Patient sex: F
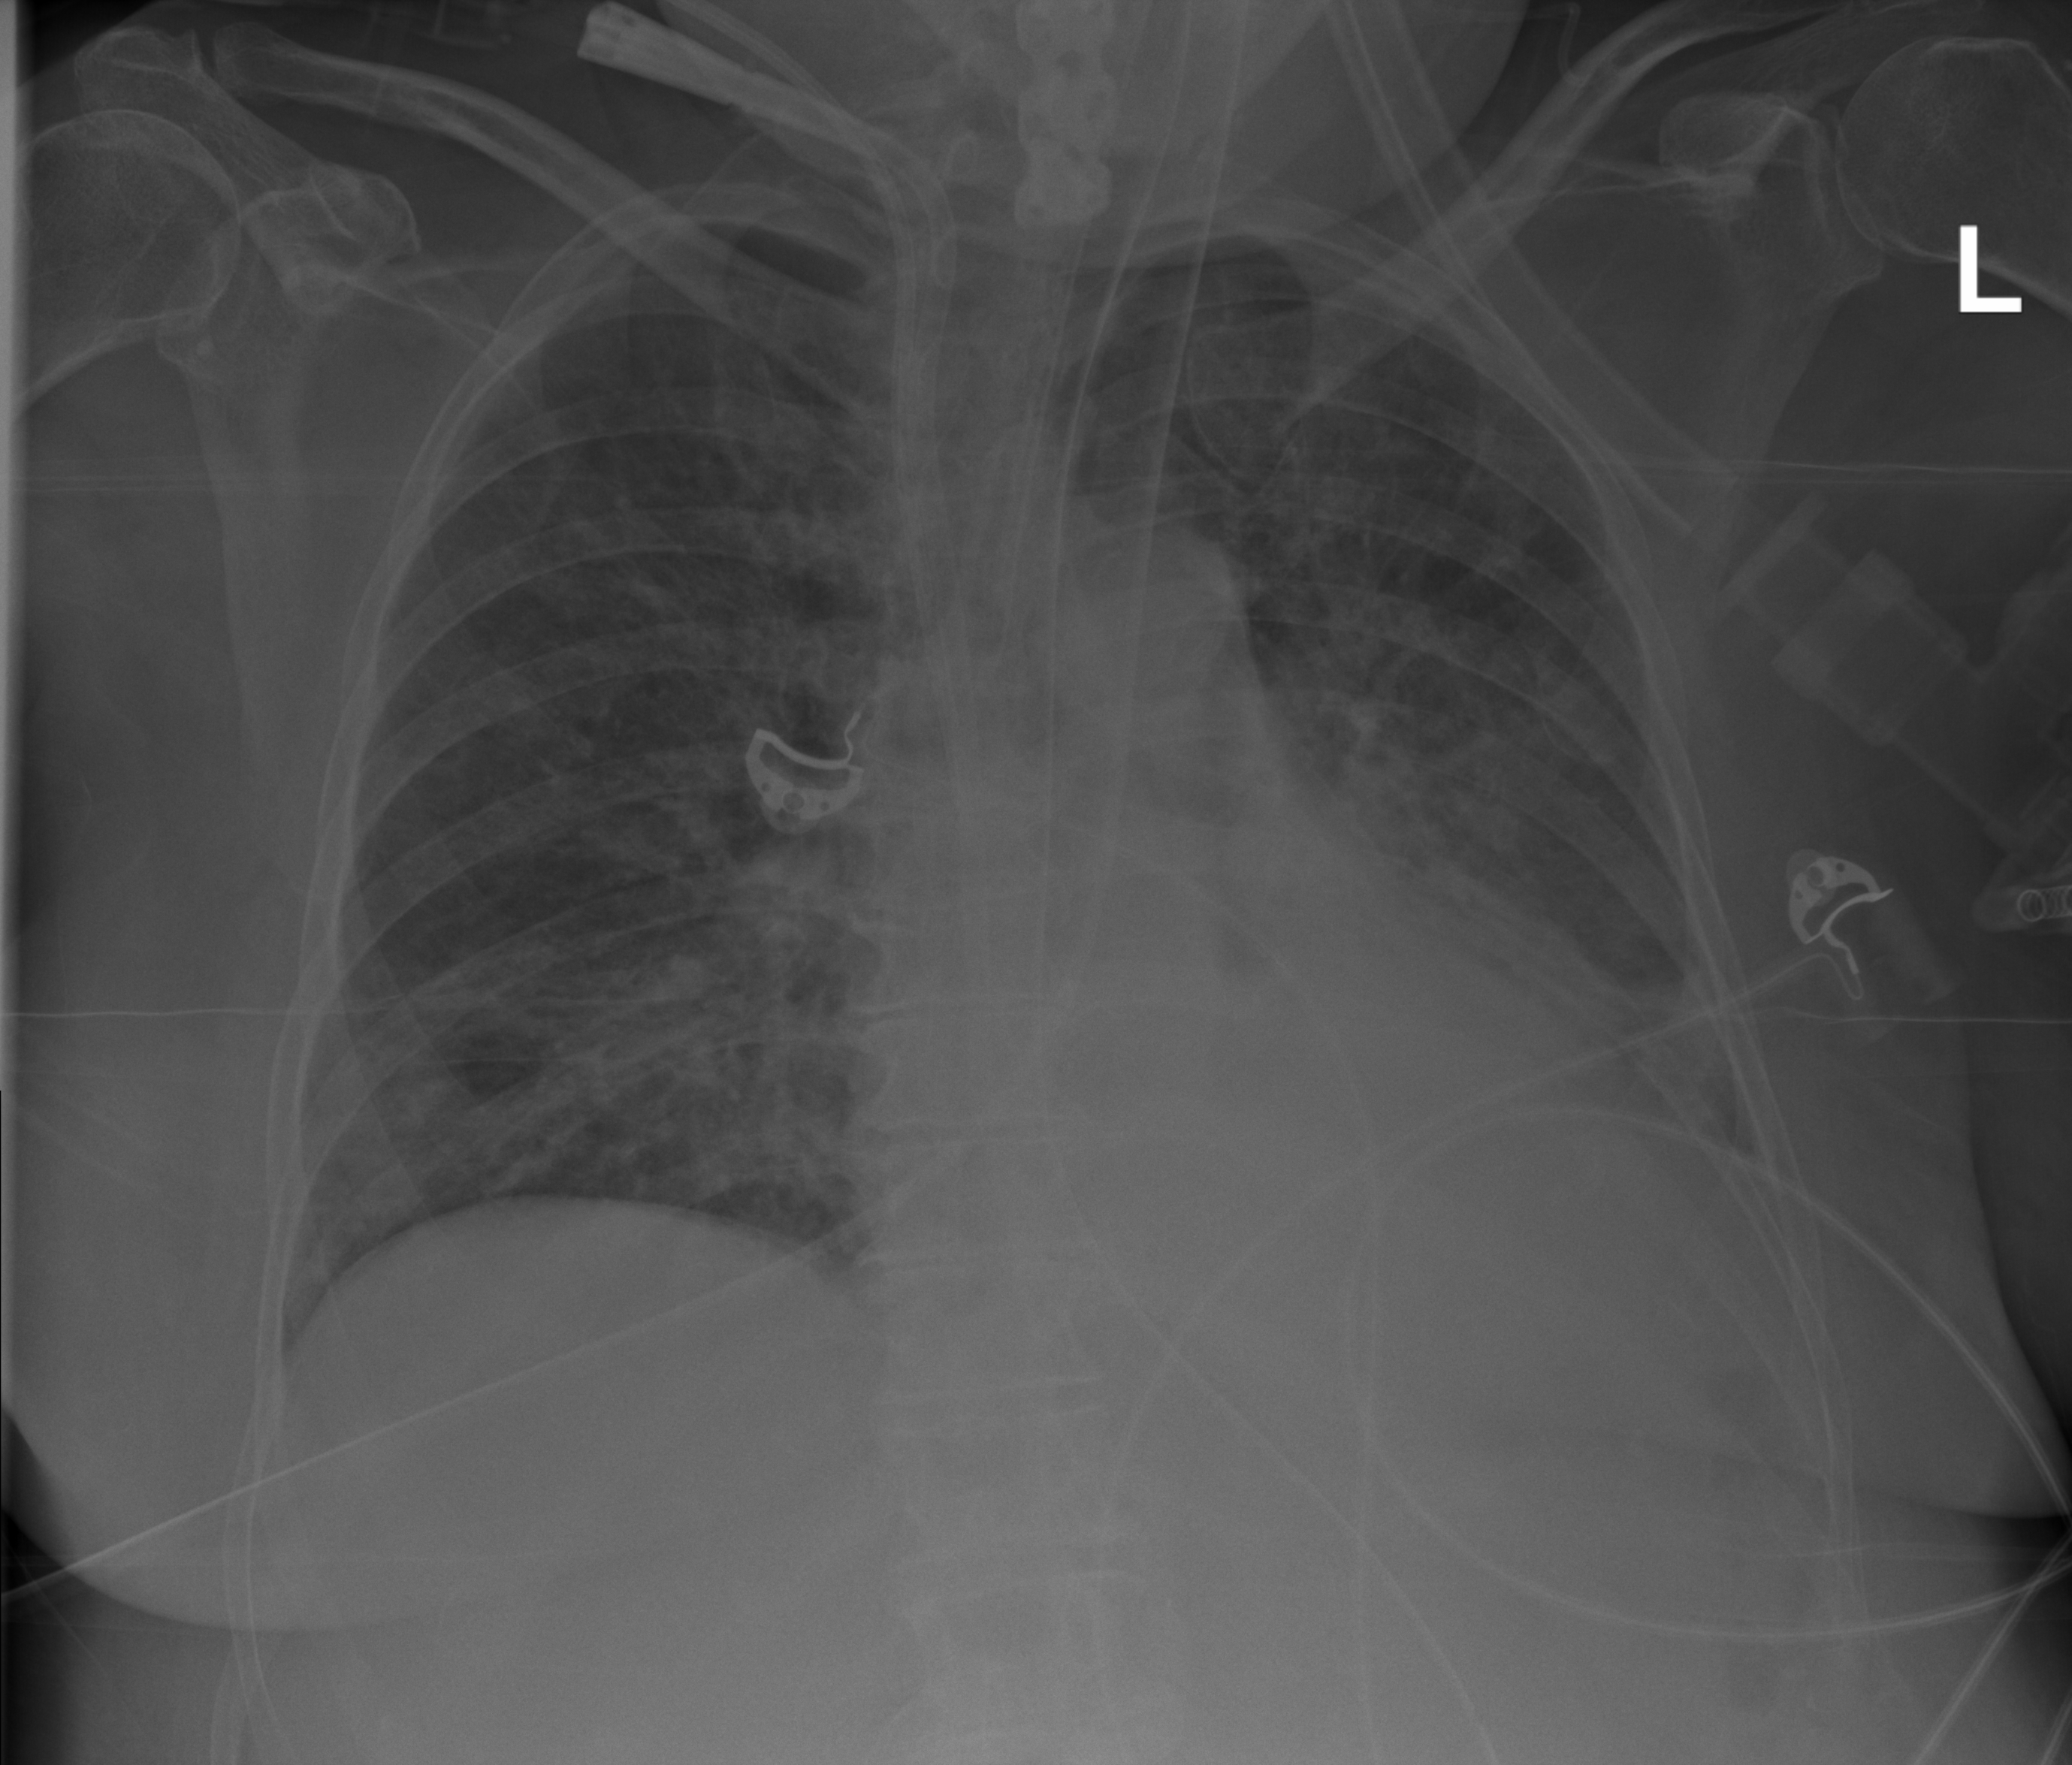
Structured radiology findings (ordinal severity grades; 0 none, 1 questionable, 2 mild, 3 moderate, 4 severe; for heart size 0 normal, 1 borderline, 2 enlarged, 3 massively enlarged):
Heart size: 0
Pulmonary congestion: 0
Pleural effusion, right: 0
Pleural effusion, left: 2
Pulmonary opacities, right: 2
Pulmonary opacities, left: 2
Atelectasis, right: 2
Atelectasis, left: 3